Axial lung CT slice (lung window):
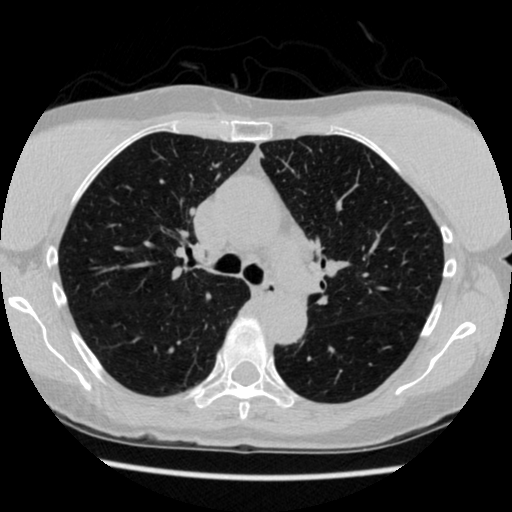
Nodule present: no